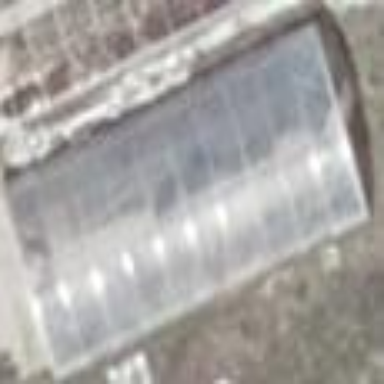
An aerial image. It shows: Greenhouse.